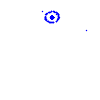
Particle: pion